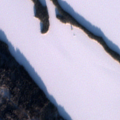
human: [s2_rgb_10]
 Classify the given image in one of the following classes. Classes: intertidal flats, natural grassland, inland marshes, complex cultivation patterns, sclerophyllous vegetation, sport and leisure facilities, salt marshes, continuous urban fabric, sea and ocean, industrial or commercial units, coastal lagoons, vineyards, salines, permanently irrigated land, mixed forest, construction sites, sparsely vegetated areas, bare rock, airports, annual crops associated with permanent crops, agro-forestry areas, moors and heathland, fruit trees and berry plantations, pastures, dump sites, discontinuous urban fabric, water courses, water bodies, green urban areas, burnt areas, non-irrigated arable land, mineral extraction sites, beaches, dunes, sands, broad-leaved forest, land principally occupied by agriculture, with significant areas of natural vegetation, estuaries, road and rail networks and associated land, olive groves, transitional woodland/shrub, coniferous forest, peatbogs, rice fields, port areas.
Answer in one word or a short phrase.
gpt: coniferous forest, mixed forest, water bodies